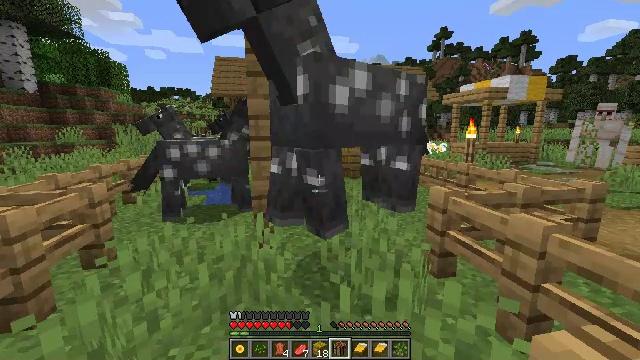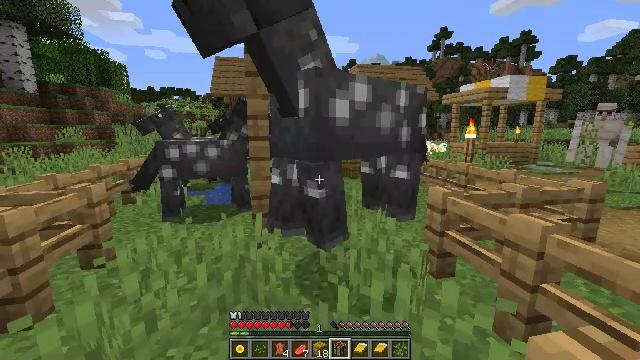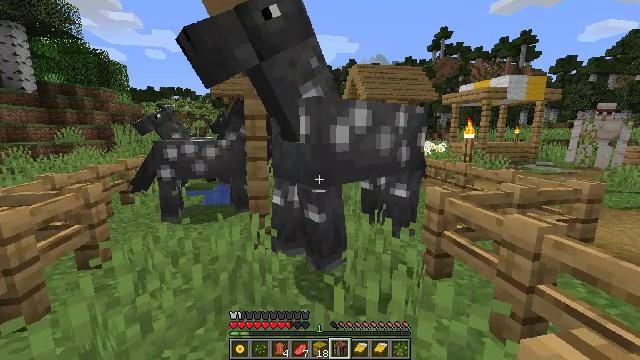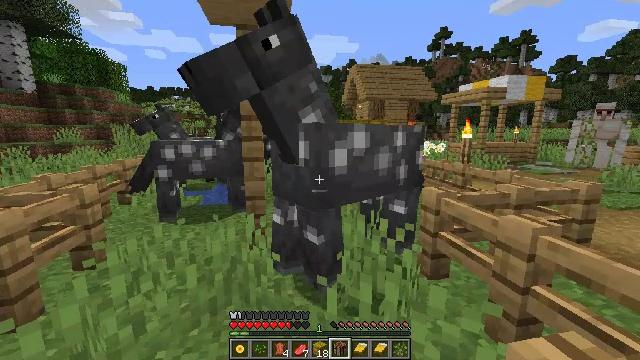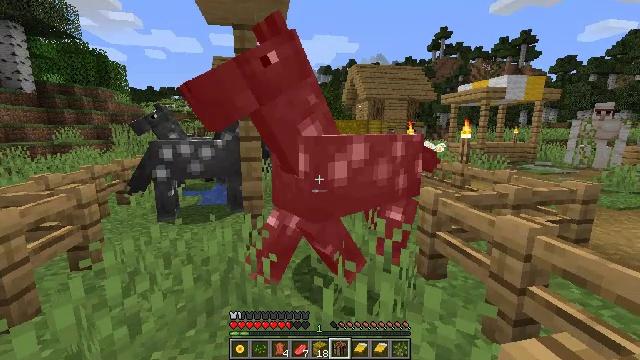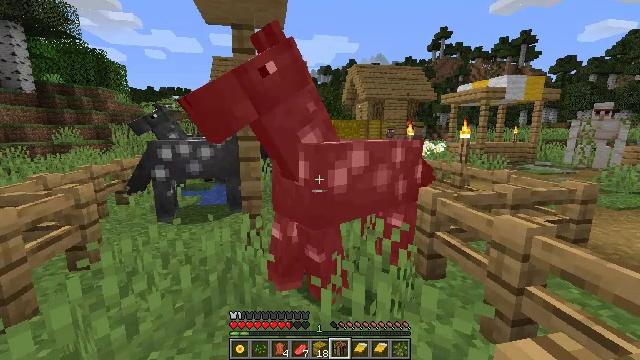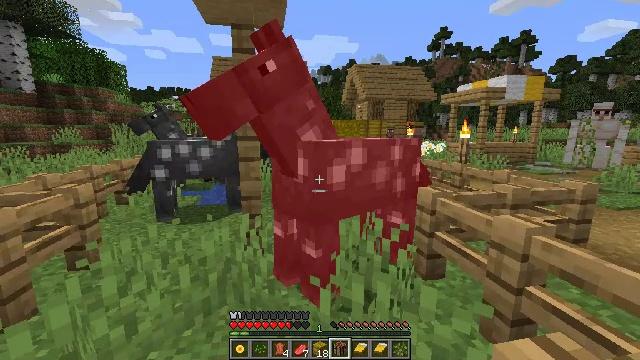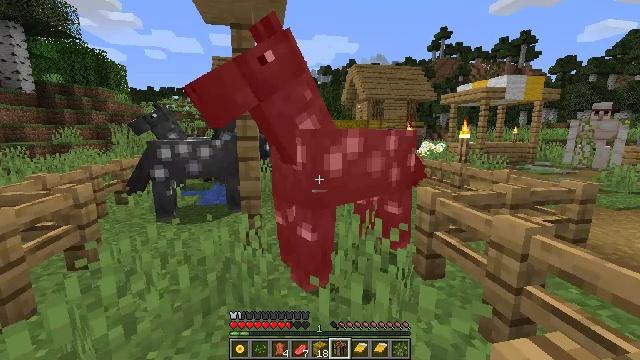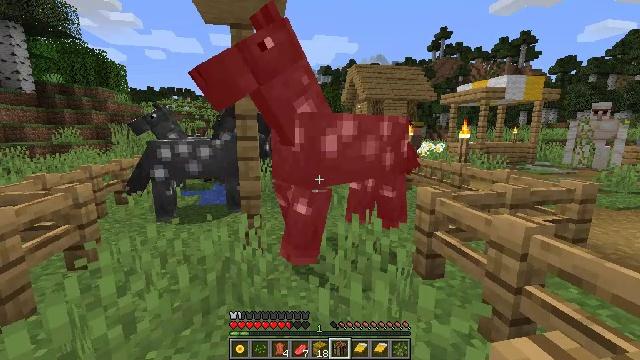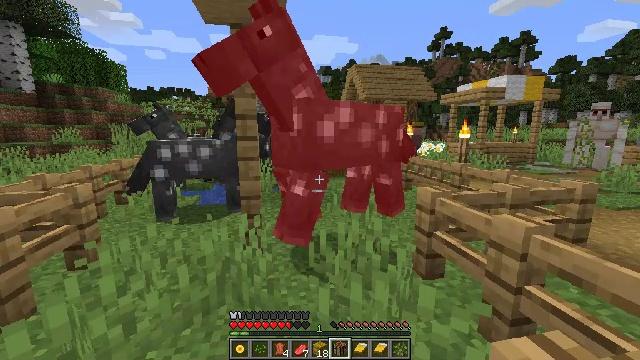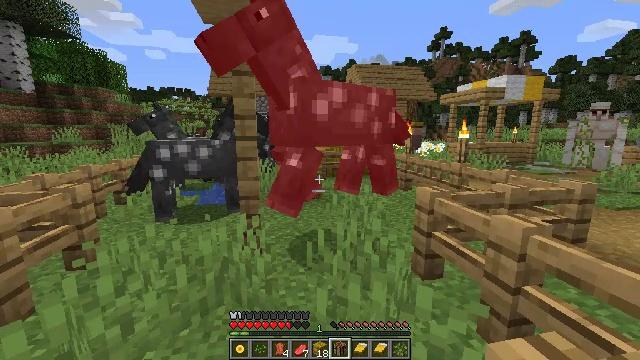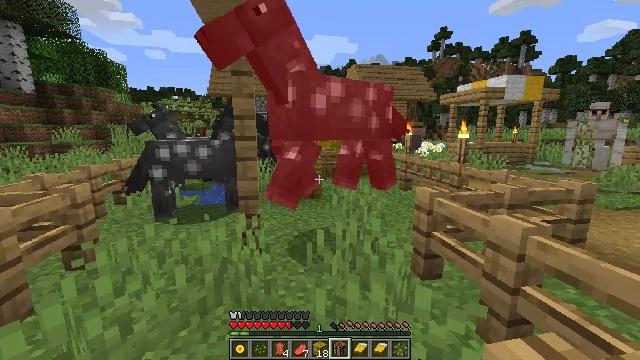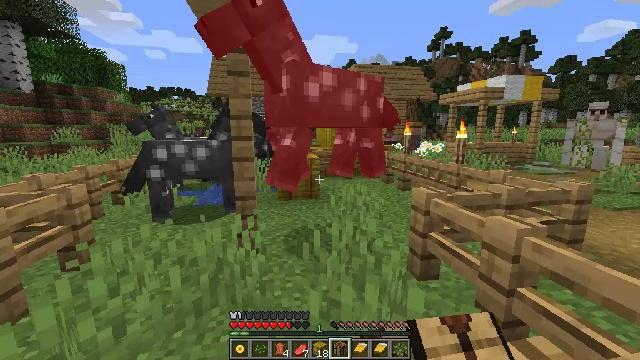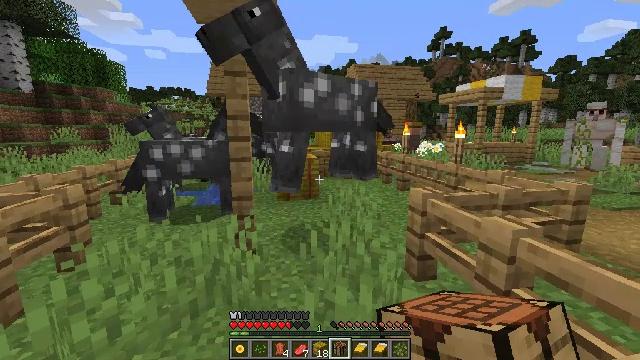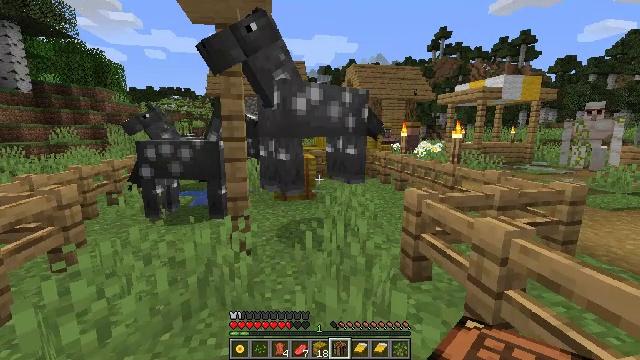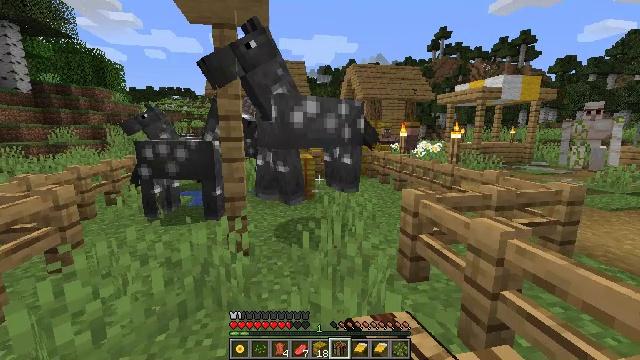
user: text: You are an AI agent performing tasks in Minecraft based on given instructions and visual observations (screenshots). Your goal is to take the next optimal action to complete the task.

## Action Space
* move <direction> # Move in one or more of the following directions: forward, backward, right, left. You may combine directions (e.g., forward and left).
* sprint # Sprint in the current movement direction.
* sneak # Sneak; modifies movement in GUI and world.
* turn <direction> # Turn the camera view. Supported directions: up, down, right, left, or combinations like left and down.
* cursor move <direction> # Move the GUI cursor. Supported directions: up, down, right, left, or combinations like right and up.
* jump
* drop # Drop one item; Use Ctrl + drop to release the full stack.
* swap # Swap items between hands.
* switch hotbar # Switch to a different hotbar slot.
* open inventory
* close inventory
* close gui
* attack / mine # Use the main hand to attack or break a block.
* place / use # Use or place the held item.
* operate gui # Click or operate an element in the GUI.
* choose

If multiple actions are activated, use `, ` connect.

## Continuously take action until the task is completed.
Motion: motion action
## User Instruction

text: Hunt a cow.
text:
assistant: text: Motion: move forward, attack / mine
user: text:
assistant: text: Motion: move forward
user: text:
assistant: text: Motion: move forward, attack / mine
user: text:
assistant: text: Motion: attack / mine
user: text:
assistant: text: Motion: attack / mine
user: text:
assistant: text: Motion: no_op
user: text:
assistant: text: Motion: attack / mine
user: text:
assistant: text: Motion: attack / mine
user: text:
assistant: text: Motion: attack / mine
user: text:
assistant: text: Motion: move forward, attack / mine
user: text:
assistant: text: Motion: move forward, attack / mine
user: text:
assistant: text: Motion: move forward, attack / mine
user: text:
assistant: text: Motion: move forward
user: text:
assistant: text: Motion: move forward, attack / mine
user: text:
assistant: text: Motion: move forward, attack / mine
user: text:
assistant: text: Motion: move forward, attack / mine
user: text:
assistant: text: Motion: move forward
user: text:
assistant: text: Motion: move forward, attack / mine
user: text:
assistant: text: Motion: move forward, attack / mine
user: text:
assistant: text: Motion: move forward, attack / mine
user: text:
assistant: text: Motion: move forward
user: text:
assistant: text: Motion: move forward
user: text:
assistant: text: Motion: move forward, attack / mine
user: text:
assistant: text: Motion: move forward, turn left, attack / mine
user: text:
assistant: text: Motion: move forward, turn left
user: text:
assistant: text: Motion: move forward
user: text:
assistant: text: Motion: move forward
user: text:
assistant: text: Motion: move forward, turn left
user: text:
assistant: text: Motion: move forward, turn left
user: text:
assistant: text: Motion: move forward, turn left